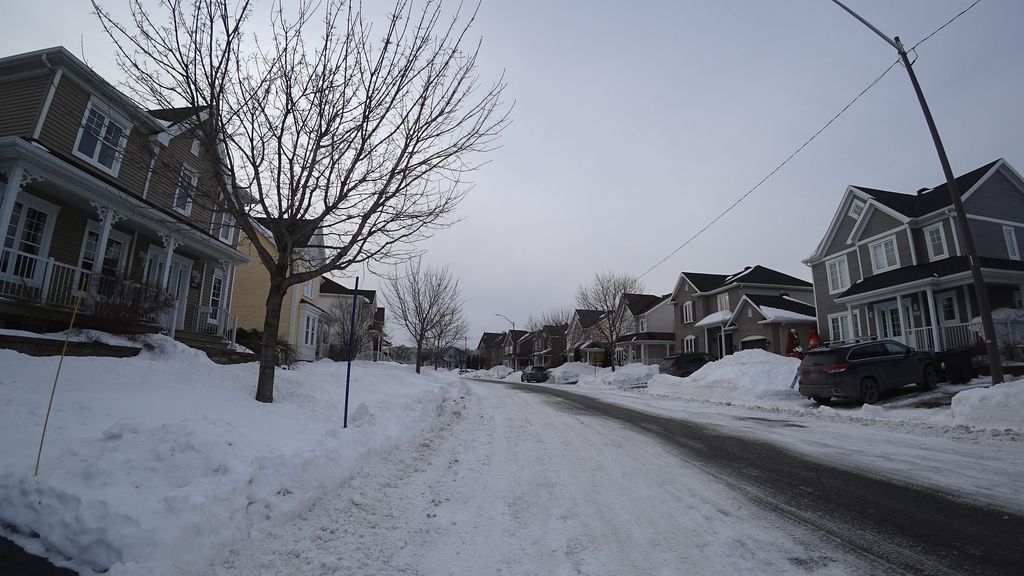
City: quebec_city